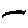
Label: line